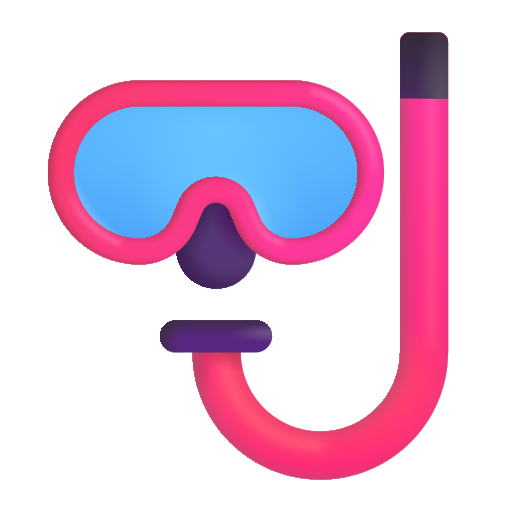
diving mask color